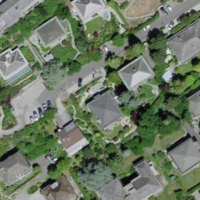
EUNIS habitat code: 54
Species observed at this site:
Juglans regia